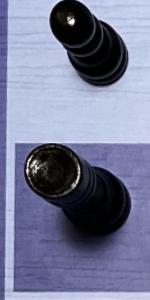
Label: Rook_Black